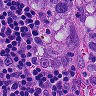
Metastatic tissue present: yes